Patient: sex M, age 26
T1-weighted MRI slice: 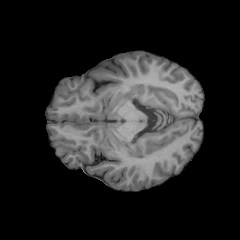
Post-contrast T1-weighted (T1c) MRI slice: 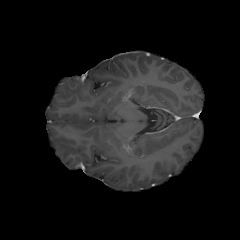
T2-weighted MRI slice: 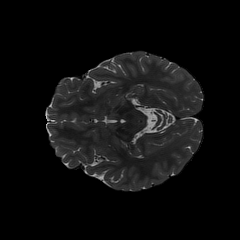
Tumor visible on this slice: no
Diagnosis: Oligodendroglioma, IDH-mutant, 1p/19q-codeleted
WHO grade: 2